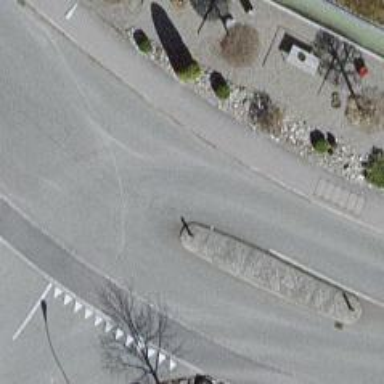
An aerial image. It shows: Tertiary road with asphalt surface and sidewalks on both sides.